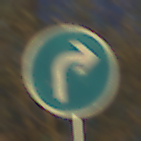
Verkehrszeichen: VorgeschriebeneFahrtrichtungRechts
Umgebung: Outdoor, Urban
Tageszeit: Night
Wetter: PartlyCloudy
Licht: Artificial
Jahreszeit: NotSpecified
Kontrast: HighContrast